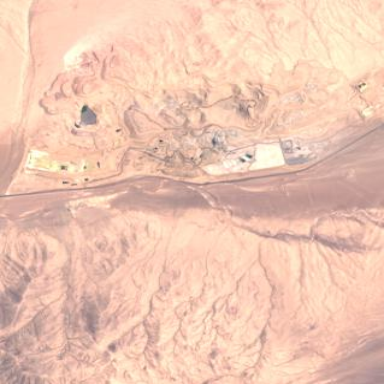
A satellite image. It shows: Industrial area used for mining operations.